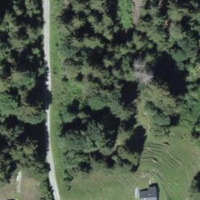
EUNIS habitat code: 43
Species observed at this site:
Parnassius apollo